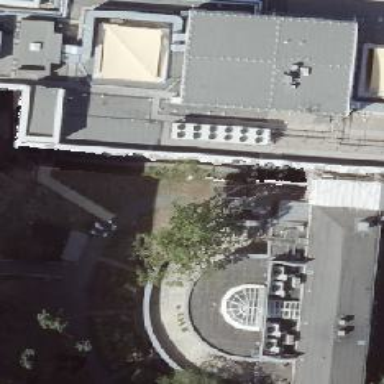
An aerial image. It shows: Hospital building.